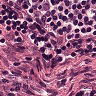
Metastatic tissue present: no